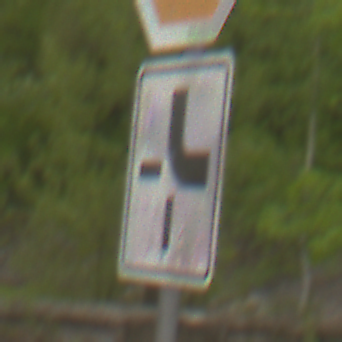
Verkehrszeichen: VerlaufVorfahrtsstrasse4
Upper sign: Stop
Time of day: MorningAfternoon
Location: Outdoor (Nature)
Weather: Overcast
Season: NotSpecified
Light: Natural